Question: I have a situation here. There is a excel sheet in which lets say cell A1 as following formula.
'''
=(IF(ISERROR(VALUE(SUBSTITUTE(OFFSET(B10,-1,0,1,1),".",""))),1,IF(ISERROR(FIND("'",SUBSTITUTE(OFFSET(B10,-1,0,1,1),".","'",1))),VALUE(OFFSET(B10,-1,0,1,1))+1,VALUE(LEFT(OFFSET(B10,-1,0,1,1),FIND("'",SUBSTITUTE(OFFSET(B10,-1,0,1,1),".","'",1))-1))+1)))
'''
I am writing a sub to put this same formula in the active /selected cell however while doing so, VBA encounter error since while reading "." in the formula , it expect

The code is reproduced below. I am simply trying to put a formula which otherwise is used directly in excel but this time via a button which will put this formula in an active cell. How can I do that?
'''
Sub fillmainwbs()
ActiveCell.Formula = "=(IF(ISERROR(VALUE(SUBSTITUTE(OFFSET(B10,-1,0,1,1),".",""))),1,IF(ISERROR(FIND("'",SUBSTITUTE(OFFSET(B10,-1,0,1,1),".","'",1))),VALUE(OFFSET(B10,-1,0,1,1))+1,VALUE(LEFT(OFFSET(B10,-1,0,1,1),FIND("'",SUBSTITUTE(OFFSET(B10,-1,0,1,1),".","'",1))-1))+1)))"
End Sub
'''
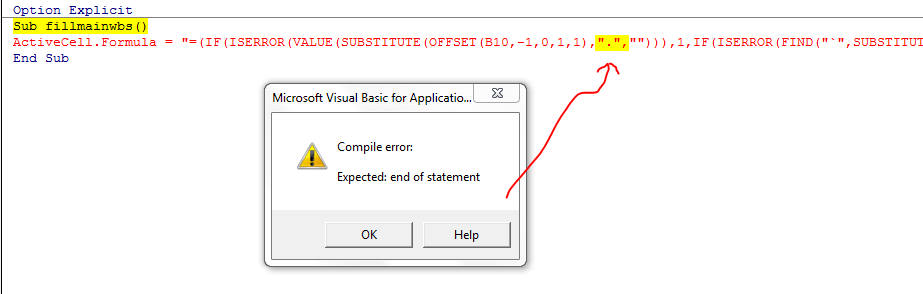
Answer: In VBA, formulas are specified as a string. The first double quote encountered in your formula at "." is considered the end of the formula string and then the rest of the line is syntactically incorrectly.
To specify a double quote character within a string in VBA (which is what you need to do when your Excel formula includes a double quote), you need to use a double-double quote: ""
When VBA sees "" within a string, it will treat it as the character " and not the end of the string containing the formula.
For all double quotes in your formula, you need to replace them with double-double quotes:
'''
"=(IF(ISERROR(VALUE(SUBSTITUTE(OFFSET(B10,-1,0,1,1),""."",""""))),1,IF(ISERROR(FIND(""'"",SUBSTITUTE(OFFSET(B10,-1,0,1,1),""."",""'"",1))),VALUE(OFFSET(B10,-1,0,1,1))+1,VALUE(LEFT(OFFSET(B10,-1,0,1,1),FIND(""'"",SUBSTITUTE(OFFSET(B10,-1,0,1,1),""."",""'"",1))-1))+1)))"
'''
Note that the null string "" used in an Excel formula actually needs to be represented within a string as:
'''
""""
'''
Basically, after a string is opened in VBA, the first double quote encountered after the opening double quote represents the end of the string. All double-double quotes represent a double quote character in the string.
So, if you needed to specify this formula in VBA:
'''
A1 = ""
'''
It would be specified as this string:
'''
"A1 = """""
'''
The first double quote opens the string.
The 2nd and 3rd double quotes represent the first double quote character in the formula
The 4th and 5th double quotes represent the second double quote character in the formula
The 6th double quote closes the string.